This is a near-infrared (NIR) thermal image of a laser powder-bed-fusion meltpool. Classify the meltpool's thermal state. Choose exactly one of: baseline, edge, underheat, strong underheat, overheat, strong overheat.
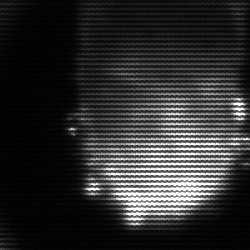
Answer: baseline